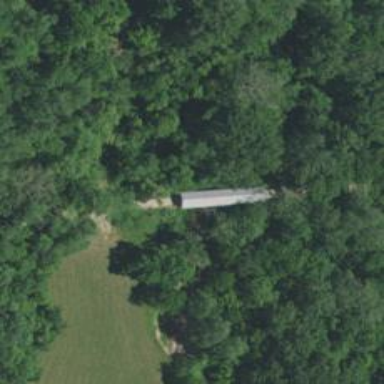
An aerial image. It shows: Covered bridge over unclassified road.